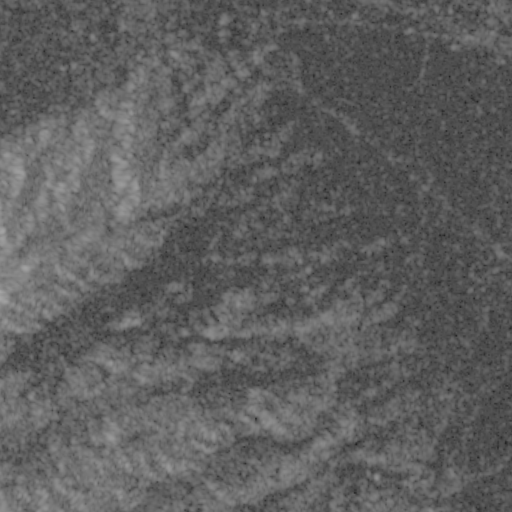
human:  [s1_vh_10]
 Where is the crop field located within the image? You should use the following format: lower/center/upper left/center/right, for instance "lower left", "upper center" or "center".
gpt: The crop field is located in the upper of the image.
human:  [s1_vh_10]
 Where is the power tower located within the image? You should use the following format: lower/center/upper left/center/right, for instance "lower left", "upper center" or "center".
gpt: The power tower is located in the upper right of the image.
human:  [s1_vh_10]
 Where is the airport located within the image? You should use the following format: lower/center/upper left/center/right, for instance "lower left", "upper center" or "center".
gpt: There is no airport in the image.

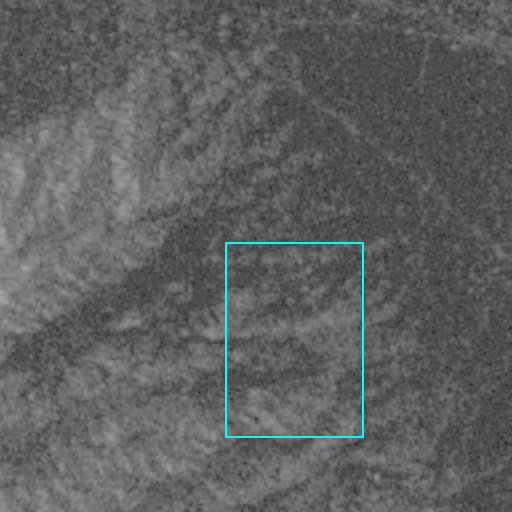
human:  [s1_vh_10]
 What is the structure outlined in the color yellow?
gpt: There is no yellow outline.
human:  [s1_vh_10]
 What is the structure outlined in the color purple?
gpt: There is no structure outlined in purple.